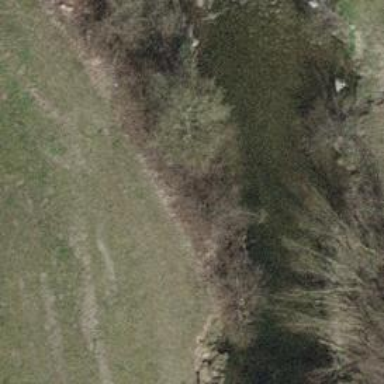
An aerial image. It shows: Retaining wall.